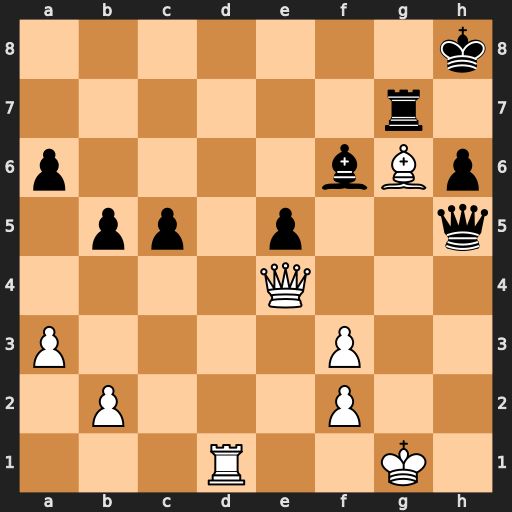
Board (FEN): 7k/6r1/p4bBp/1pp1p2q/4Q3/P4P2/1P3P2/3R2K1
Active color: w
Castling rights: -
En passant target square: -
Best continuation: Qa8+ Rg8 Qxg8+ Kxg8 Bxh5